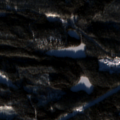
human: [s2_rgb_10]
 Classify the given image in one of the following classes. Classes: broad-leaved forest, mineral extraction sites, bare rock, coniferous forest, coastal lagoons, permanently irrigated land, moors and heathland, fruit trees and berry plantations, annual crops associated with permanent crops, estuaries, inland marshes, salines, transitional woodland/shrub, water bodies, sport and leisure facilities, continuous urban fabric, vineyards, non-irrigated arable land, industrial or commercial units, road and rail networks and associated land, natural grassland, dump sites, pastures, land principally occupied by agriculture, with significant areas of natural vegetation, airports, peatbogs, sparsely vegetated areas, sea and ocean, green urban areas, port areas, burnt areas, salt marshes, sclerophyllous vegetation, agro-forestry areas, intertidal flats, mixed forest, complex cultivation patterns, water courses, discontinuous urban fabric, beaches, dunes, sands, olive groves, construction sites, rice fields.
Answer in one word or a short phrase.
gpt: coniferous forest, mixed forest